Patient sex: M
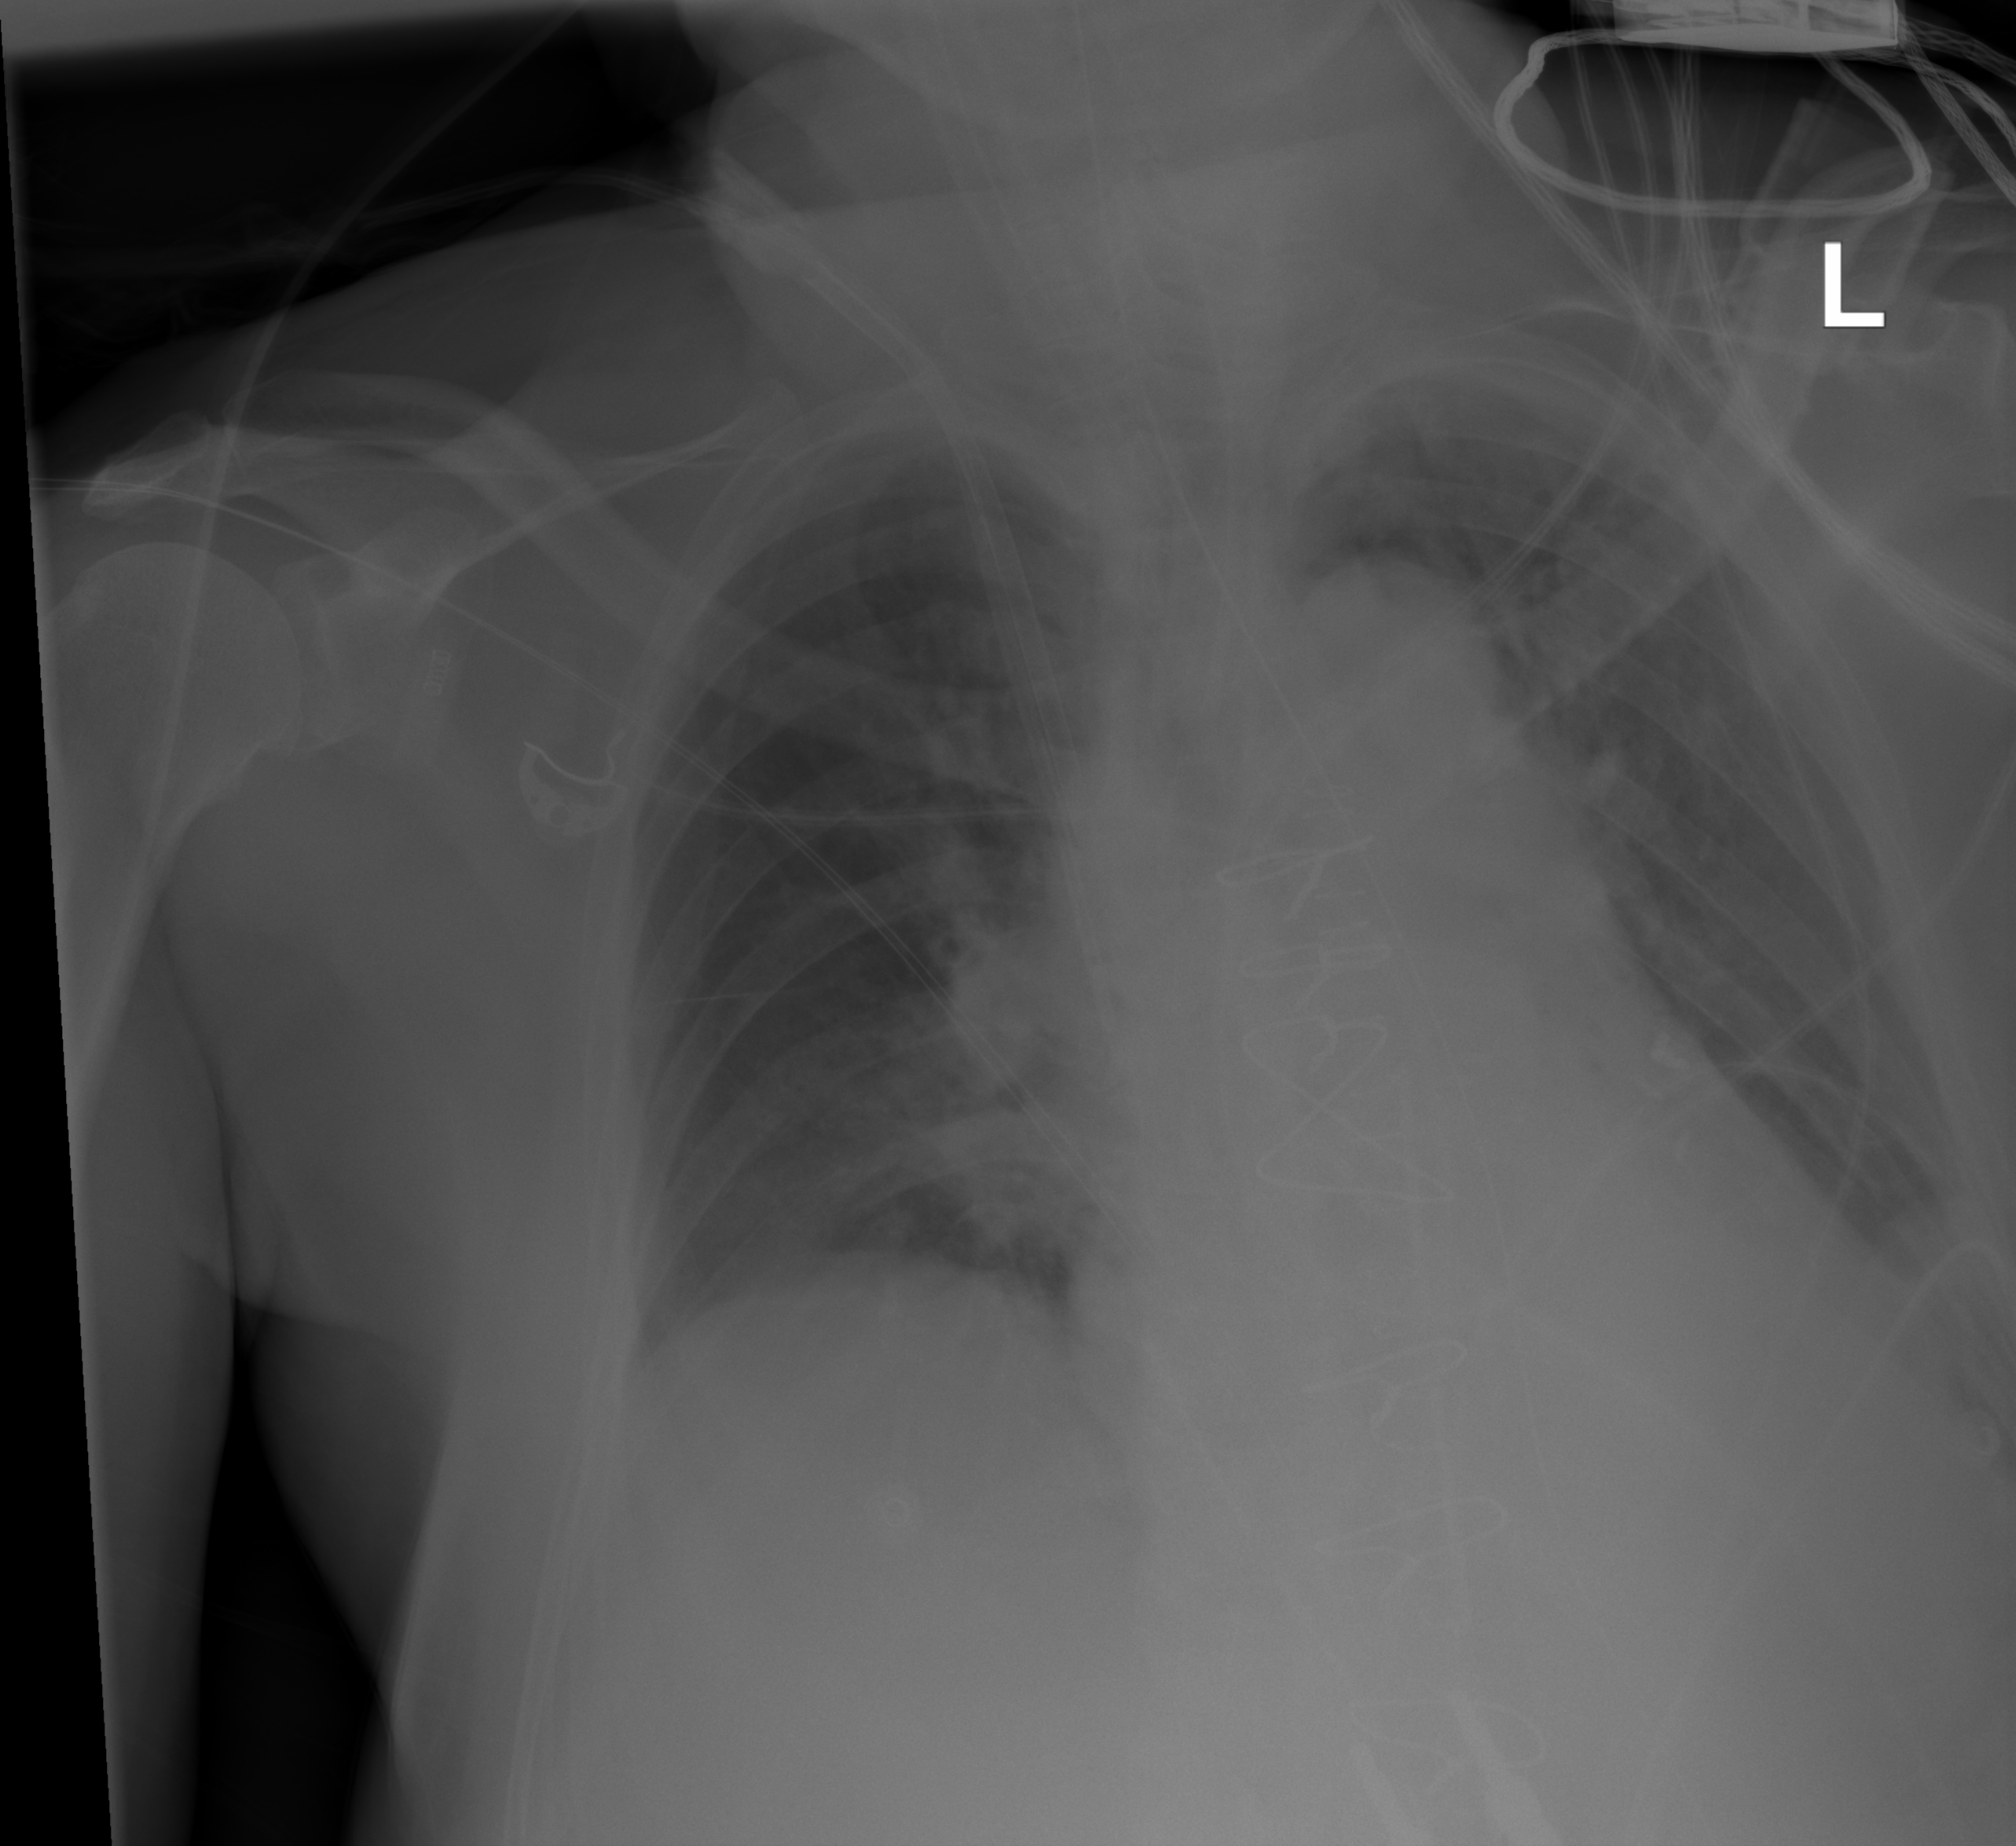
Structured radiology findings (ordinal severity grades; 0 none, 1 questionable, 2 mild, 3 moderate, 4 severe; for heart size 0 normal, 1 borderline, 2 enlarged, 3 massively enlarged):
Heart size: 2
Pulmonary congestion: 2
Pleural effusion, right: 0
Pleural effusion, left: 0
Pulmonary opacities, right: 0
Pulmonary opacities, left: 0
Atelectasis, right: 0
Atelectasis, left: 0